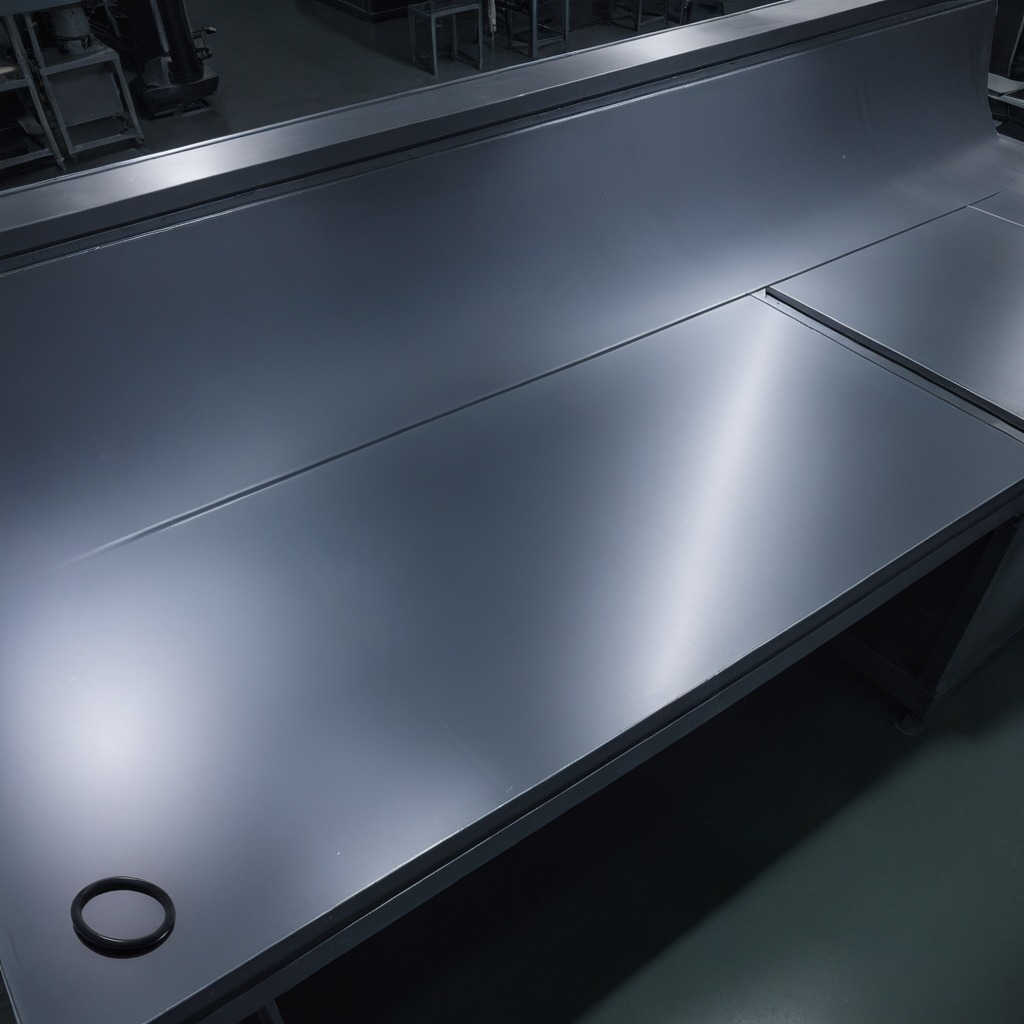
A rubber O-ring is lying on the tabletop in the evening.